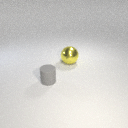
small gray rubber cylinder to the left of large yellow metal sphere